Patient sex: F
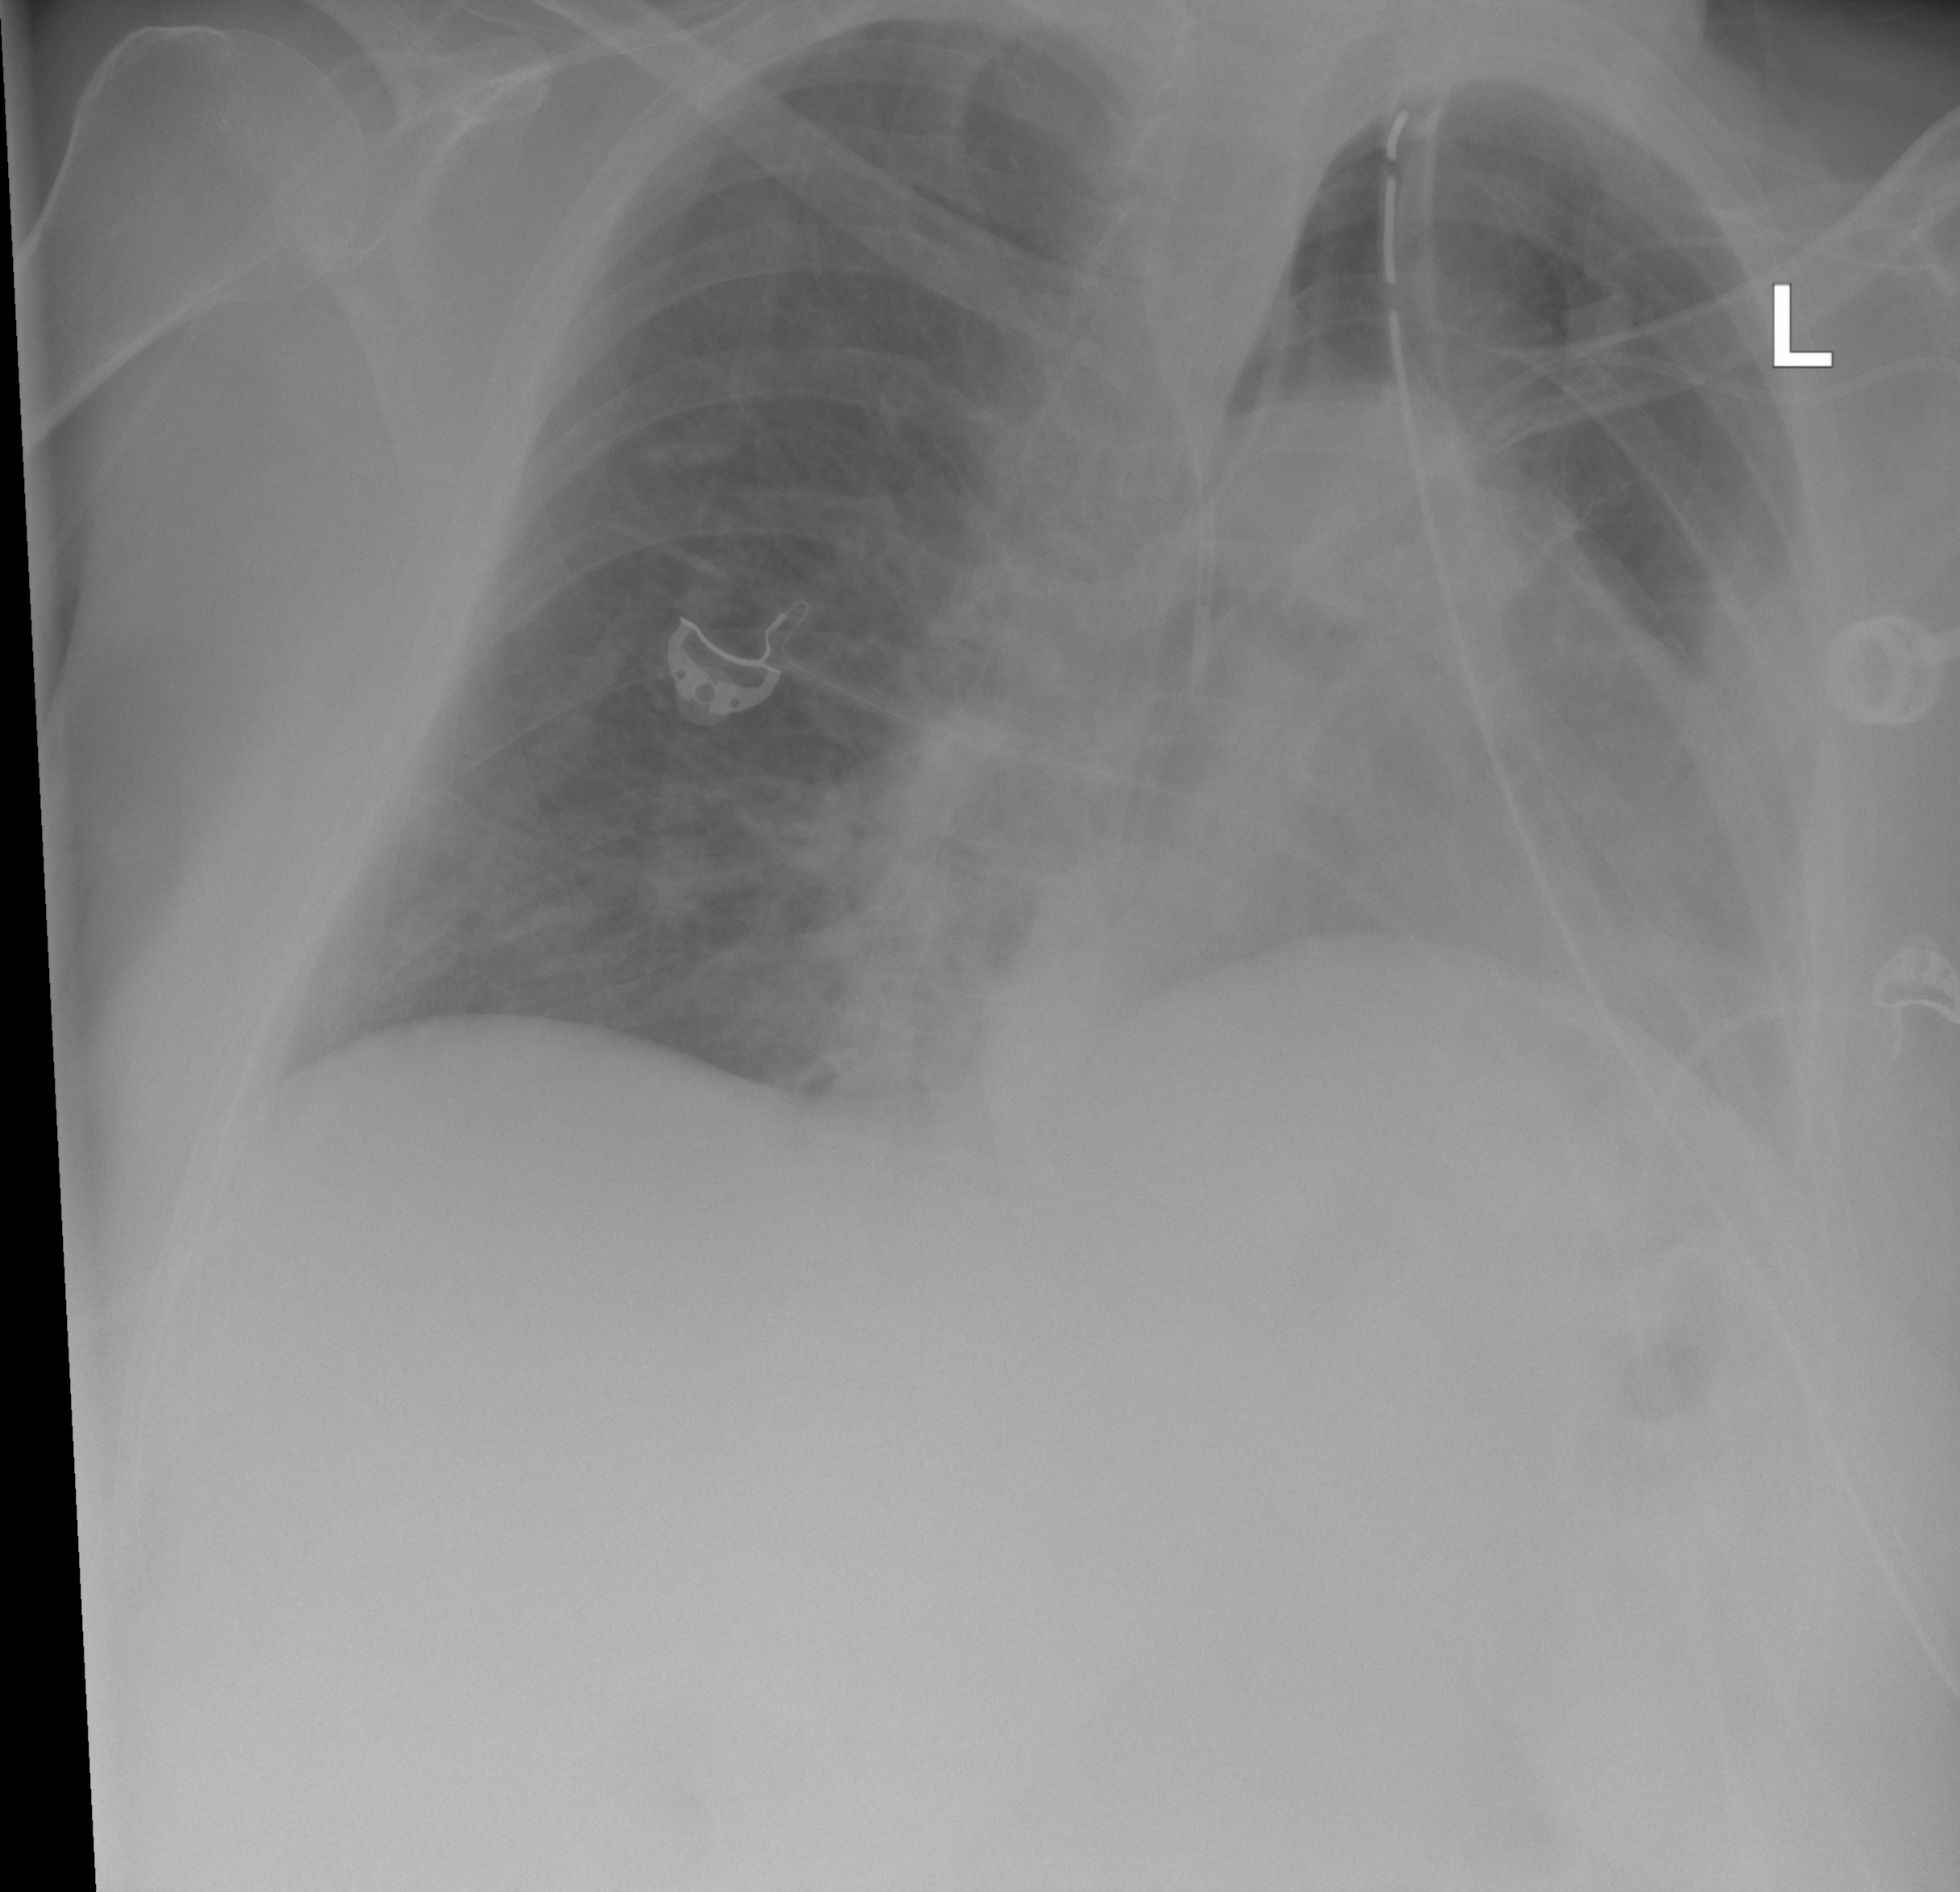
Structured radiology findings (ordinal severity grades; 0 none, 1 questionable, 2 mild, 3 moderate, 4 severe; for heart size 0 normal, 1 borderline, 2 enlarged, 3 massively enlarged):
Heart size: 1
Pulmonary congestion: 2
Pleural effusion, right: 0
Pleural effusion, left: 2
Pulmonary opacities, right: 0
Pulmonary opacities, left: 0
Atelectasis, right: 2
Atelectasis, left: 2